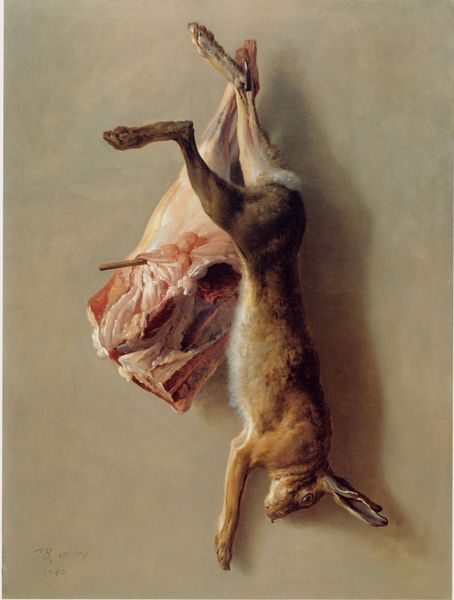
Titel: Hase und Hammelkeule
Künstler: Jean Baptiste Oudry
Standort: Cleveland (Ohio)
Institution: The Cleveland Museum of Art
Schlagwörter: fuß, gemälde, kopf, körper, schatten, weiß, ocker, blume, braun, grau, hell, hintergrund, licht, ohr, orange, schwarz, rot, tier, beige, hochformat, wand, augen, barock, pelz, tod, tof, tot, signatur, spiegel, öl, auge, realismus, ohren, rosa, alltag, hase, stilleben, stillleben, beine, fell, schwanz, sprung, bein, füße, naturalismus, stab, ölgemälde, wild, essen, löffel, detail, starr, läufer, pfoten, bauch, stofflichkeit, nagel, schenkel, foto, fett, fleisch, knochen, roh, schinken, vanitas, vergänglichkeit, blut, fleischerhaken, geschlachtet, haken, hängen, metzger, schlachten, schlicht, chardin, jagd, ohrmuschel, senkrecht, stück, pfote, braten, leben, hängend, beute, erlegt, jagdstilleben, jagdstück, kaninchen, läufe, schnauze, muskel, getötet, aufgehängt, fang, wandbild, illusion, keule, rute, brau, klarheit, genagelt, installation, beuys, innereien, speck, frisch, trompe l'eil, trophäe, sehne, lasierend, vergleich, hinterläufe, häschen, sehnen, geschossen, wildbret, lauscher, grausam, feldhase, kanninchen, kopfüber, hasenohren, fasern, hängt, eingeweide, gedärme, duerer, hinterbein, abhängen, beuss, tierquälerei, ahse, aufgehegängt, ausgenommen, bauchfell, feinpinsel, fleich, hasenohr, innerei, kaninnchen, kannickel, trompe-l'euil, tropähe, detailhaftigkeit